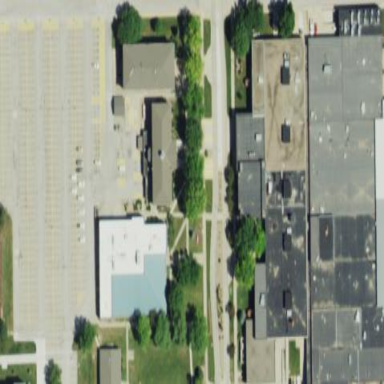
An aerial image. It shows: College building.